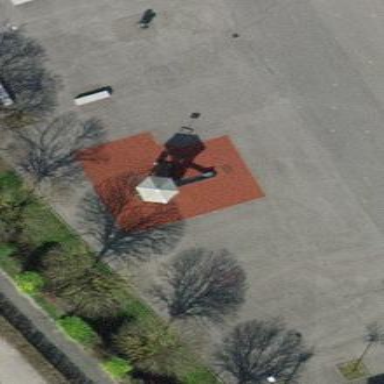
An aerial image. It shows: Playground area with tartan surface.